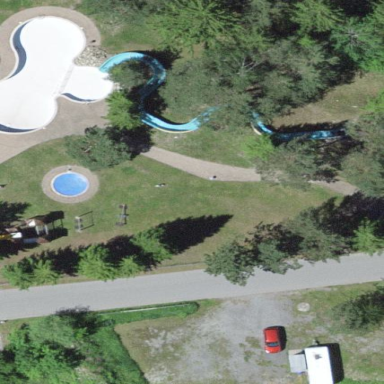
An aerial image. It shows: Water park designed for swimming and leisure activities.